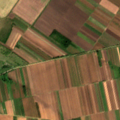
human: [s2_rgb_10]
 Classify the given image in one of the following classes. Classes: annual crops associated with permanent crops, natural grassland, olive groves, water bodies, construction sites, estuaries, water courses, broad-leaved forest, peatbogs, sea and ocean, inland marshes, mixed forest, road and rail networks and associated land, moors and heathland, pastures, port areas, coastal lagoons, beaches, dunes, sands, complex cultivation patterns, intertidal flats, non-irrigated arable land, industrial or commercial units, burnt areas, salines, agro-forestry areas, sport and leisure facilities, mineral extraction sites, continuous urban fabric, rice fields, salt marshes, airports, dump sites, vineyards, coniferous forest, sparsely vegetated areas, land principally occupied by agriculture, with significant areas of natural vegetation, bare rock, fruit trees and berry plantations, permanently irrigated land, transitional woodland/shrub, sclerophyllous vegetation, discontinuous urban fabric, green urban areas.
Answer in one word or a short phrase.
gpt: non-irrigated arable land, pastures